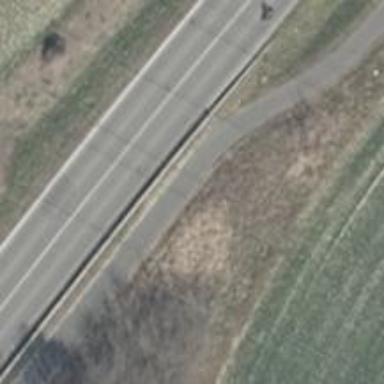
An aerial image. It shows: Asphalt path.